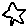
Label: star